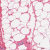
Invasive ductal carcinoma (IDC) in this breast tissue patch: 0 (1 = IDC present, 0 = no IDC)